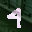
Label: 4